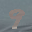
Label: 9